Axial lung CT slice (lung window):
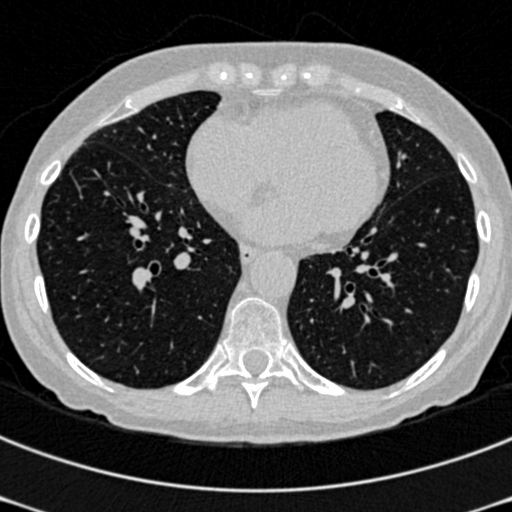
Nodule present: no